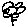
Label: flower